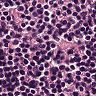
Metastatic tissue present: no